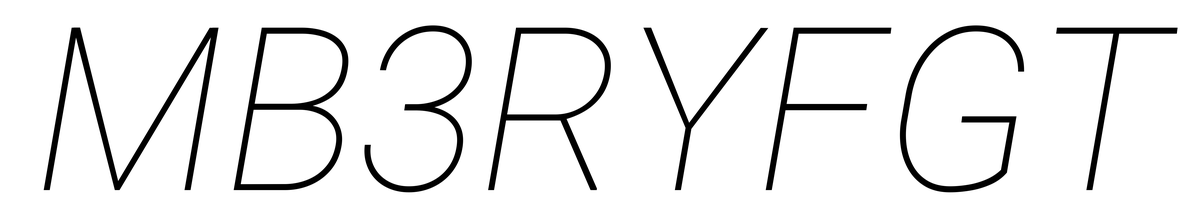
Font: Roboto-Italic_Thin_Italic